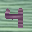
Label: 4